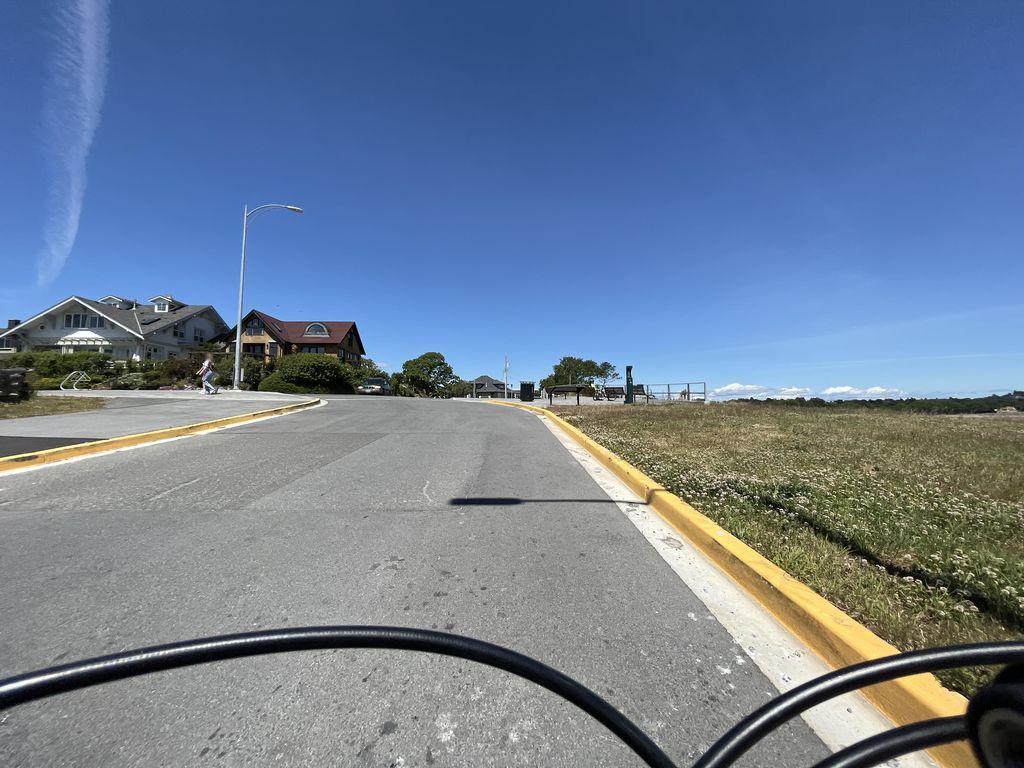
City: victoria